Question: I'm trying to maintain two versions of my app targeting WP7.5 and WP8. I started with the WP7.5 app and added a copy of the project with linked files. Then I upgraded the "linked" project to WP8 via the Visual Studio command. When I run the WP8 app on the emulator it crashes with a 'System.InvalidOperationException in System.Windows.ni.dll' when executing a 'MessageBox.Show()' command. The output windows shows a 'FileNotFoundException in mscorlib.ni.dll' before the error message previously mentioned.
I tried adding mscorlib.dll to the WP8 project, but VS tells me it's already referenced. I also tried setting all capabilites in WMAppManifest as seen in similar threads but the problem is still alive. Can anyone give me a hint?
Below is my output after execution. I hope you don't mind the german.

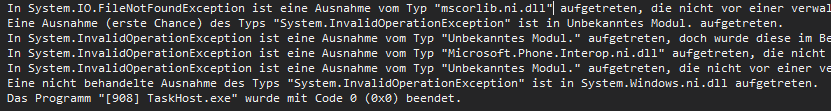
Answer: 'Windows 8 Windows Phone 8: In Windows Phone 8 if you call Show method from the app Activated or Launching event handlers an InvalidOperationException is thrown with the message Error Displaying MessageBox. Alternatively, you should call the Show method from the Page.OnNavigatedTo(NavigationEventArgs) method.'
Found that in MSDN and this applies to my situation. That was exactly my problem.